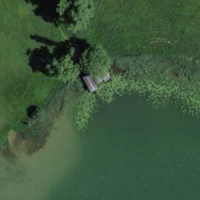
EUNIS habitat code: 14
Species observed at this site:
Lysimachia vulgaris